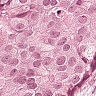
Metastatic tissue present: yes